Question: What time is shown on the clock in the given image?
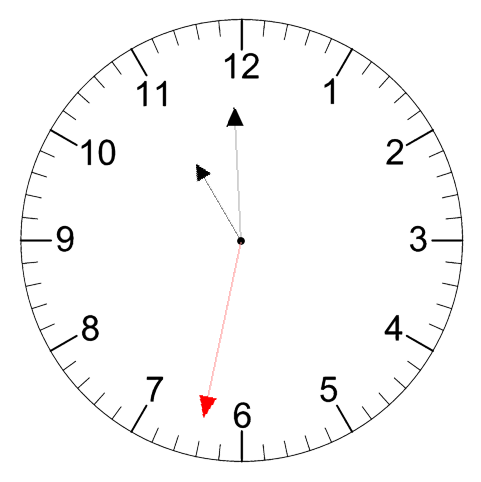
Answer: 10:59:32